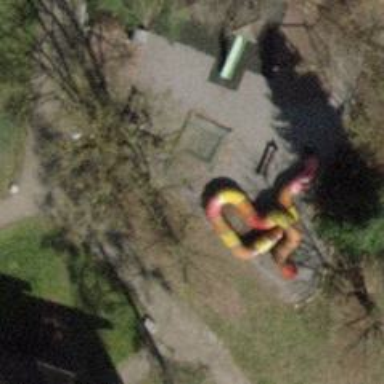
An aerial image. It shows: Playground area for leisure land.